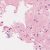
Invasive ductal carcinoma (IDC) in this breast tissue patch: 0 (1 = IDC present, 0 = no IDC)